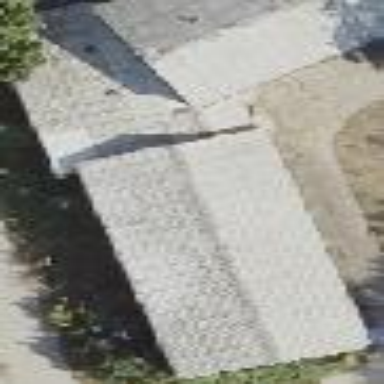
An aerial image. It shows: Building with gabled roof made of eternit material.